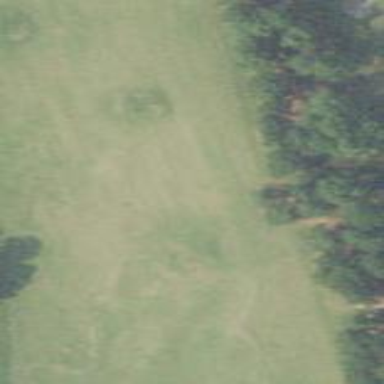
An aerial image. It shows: Grassy area designated for driving range golf.